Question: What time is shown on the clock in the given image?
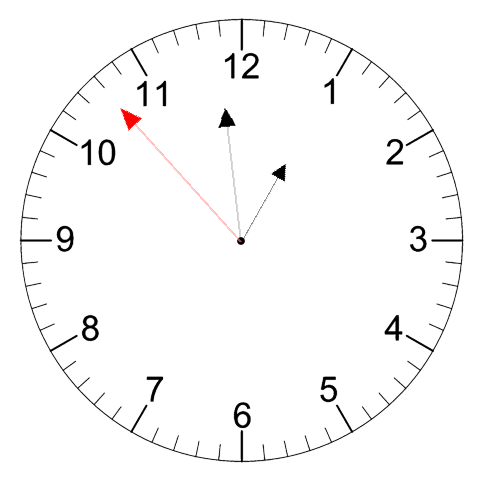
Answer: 12:58:53